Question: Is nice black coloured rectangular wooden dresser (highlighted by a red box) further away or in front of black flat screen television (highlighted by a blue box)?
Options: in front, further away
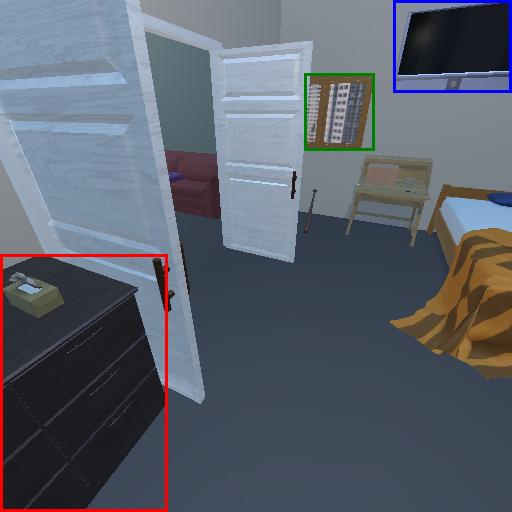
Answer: in front